Question: I am working on a project for the Computer Science Club at my school and trying to learn Pygame/PyOpenGL at the same time.
Right now i'm just trying to do some basic stuff. I'm trying to render an image in a window using Pygame and PyOpenGL. Here is a <URL>.
Code as requested(It mite be easier to read this on github):
'''
import pygame
from OpenGL.GL import *
from OpenGL.GL import shaders
import unittest
import numpy as np
from ctypes import sizeof, c_float, c_void_p
def renderSplash(image):
# using resources in open gl generally follows the form of generate, bind, modify
# Generate: request a buffer for our vertices
vbo = glGenBuffers(1)
# Bind: set the newly requested buffer as the active GL_ARRAY_BUFFER.
# All subsequent modifications of GL_ARRAY_BUFFER will affect our vbo
glBindBuffer(GL_ARRAY_BUFFER, vbo)
# Modify: Tell OpenGL to load data into the buffer.
# I've added two more coordinates to each vertex here for determining the position within the texture.
# These two additional coordinates are typically refered to as uv coordinates.
# Also there are now two triangles that cover the entire viewport.
vertex_data = np.array([-1, -1, 0, 0, -1, 1, 0, 1, 1, 1, 1, 1, -1, -1, 0, 0, 1, 1, 1, 1, 1, -1, 1, 0], np.float32)
glBufferData(GL_ARRAY_BUFFER, vertex_data, GL_STATIC_DRAW)
vertex_position_attribute_location = 0
uv_attribute_location = 1
# glVertexAttribPointer basically works in the same way as glVertexPointer with two exceptions:
# First, it can be used to set the data source for any vertex attributes.
# Second, it has an option to normalize the data, which I have set to GL_FALSE.
glVertexAttribPointer(vertex_position_attribute_location, 2, GL_FLOAT, GL_FALSE, sizeof(c_float)*4, c_void_p(0))
# vertex attributes need to be enabled
glEnableVertexAttribArray(0)
glVertexAttribPointer(uv_attribute_location, 2, GL_FLOAT, GL_FALSE, sizeof(c_float)*4, c_void_p(sizeof(c_float)*2))
glEnableVertexAttribArray(1)
# Generate: request a texture
image_texture = glGenTextures(1)
# Bind: set the newly requested texture as the active GL_TEXTURE_2D.
# All subsequent modifications of GL_TEXTURE_2D will affect our texture (or how it is used)
glBindTexture(GL_TEXTURE_2D, image_texture)
width = image.get_width()
height = image.get_height()
# retrieve a byte string representation of the image.
# The 3rd parameter tells pygame to return a vertically flipped image, as the coordinate system used
# by pygame differs from that used by OpenGL
image_data = pygame.image.tostring(image, "RGBA", True)
# Modify: Tell OpenGL to load data into the image
mip_map_level = 0
glTexImage2D(GL_TEXTURE_2D, mip_map_level, GL_RGBA, width, height, 0, GL_RGBA, GL_UNSIGNED_BYTE, image_data)
# set the filtering mode for the texture
glTexParameteri(GL_TEXTURE_2D, GL_TEXTURE_MIN_FILTER, GL_NEAREST)
glTexParameteri(GL_TEXTURE_2D, GL_TEXTURE_MAG_FILTER, GL_NEAREST)
vertex_shader = shaders.compileShader("""
#version 330
layout(location = 0) in vec2 pos;
layout(location = 1) in vec2 uvIn;
out vec2 uv;
void main() {
gl_Position = vec4(pos, 0, 1);
uv = uvIn;
}
""", GL_VERTEX_SHADER)
fragment_shader = shaders.compileShader("""
#version 330
out vec4 fragColor;
in vec2 uv;
uniform sampler2D tex;
void main() {
fragColor = texture(tex, uv);
}
""", GL_FRAGMENT_SHADER)
shader_program = shaders.compileProgram(vertex_shader, fragment_shader)
glEnableClientState(GL_VERTEX_ARRAY)
# Enable alpha blending
glEnable(GL_BLEND)
glBlendFunc(GL_SRC_ALPHA, GL_ONE_MINUS_SRC_ALPHA)
glUseProgram(shader_program)
glDrawArrays(GL_TRIANGLES, 0, 6)
def main():
pygame.quit()
pygame.init()
image = pygame.image.load("Background.jpg")
width = image.get_width()
height = image.get_height()
# width = 1920
# height = 1080
size = (width,height)
pygame.display.set_mode(size, pygame.OPENGL | pygame.DOUBLEBUF | pygame.HWSURFACE)
glViewport(0, 0, width, height)
renderSplash(image)
pygame.display.flip()
close_window()
def close_window():
key_pressed = False
while not key_pressed:
for event in pygame.event.get():
if event.type == pygame.KEYDOWN:
key_pressed = True
main()
'''
My problem is when I run SplashScreen.py on my Desktop (Win10 Pro, 1903, OS Build 18362.86,Python 3.7.2) I get the following

Output in text format as Requested:
'''
pygame 1.9.6
Hello from the pygame community. https://www.pygame.org/contribute.html
Traceback (most recent call last):
File "SplashScreen.py", line 122, in <module>
main()
File "SplashScreen.py", line 111, in main
renderSplash(image)
File "SplashScreen.py", line 95, in renderSplash
glDrawArrays(GL_TRIANGLES, 0, 6)
File "C:\Users\LukeJ\AppData\Roaming\Python\Python37\site-packages\OpenGL\platform\baseplatform.py", line 402, in __call__
return self( *args, **named )
OSError: exception: access violation reading 0x0000000000000000
'''
But if I run this code on my Laptop (Win10 Pro, 1903, OS Build 18362.86, Python 3.7.2), it works fine.
Am I doing something wrong in my code? What do I need to do to test for this problem and hopefully fix it in my code?
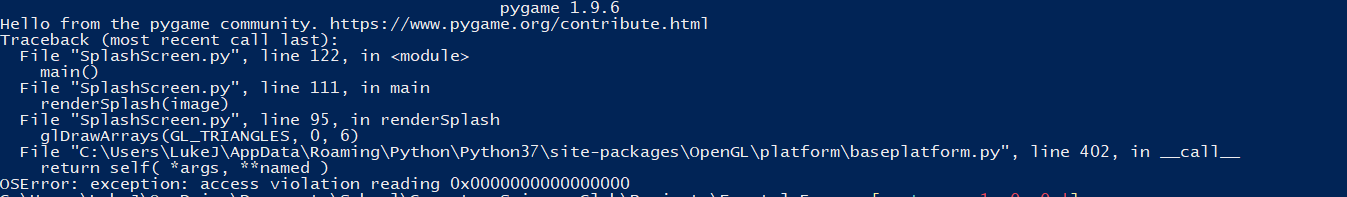
Answer: Delete
'glEnableClientState(GL_VERTEX_ARRAY)'
and your code will work.
<URL>.
This counteracts with the vertex attribute specification and <URL>.
The fixed function vertex coordinates would have to be defined by <URL>. occurs, because there is no fixed function function vertex data set, but it is enabled.